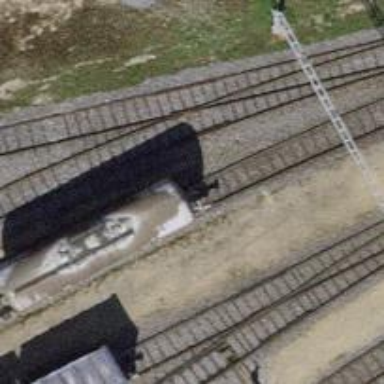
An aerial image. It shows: Single-track spur railway line.